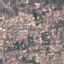
Land use / land cover: Residential